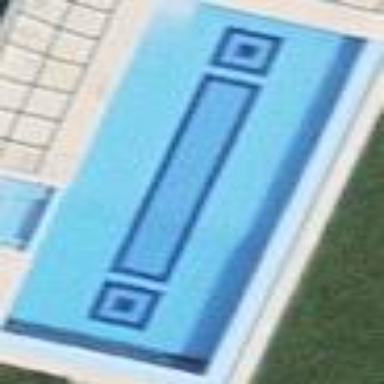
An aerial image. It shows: Swimming pool located in leisure land.